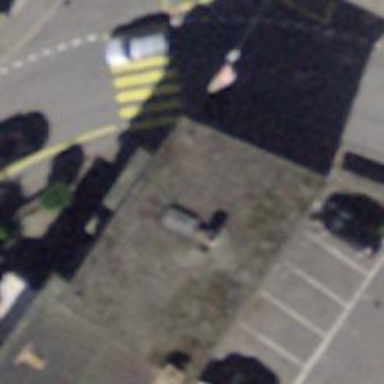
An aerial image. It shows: Nightclub.